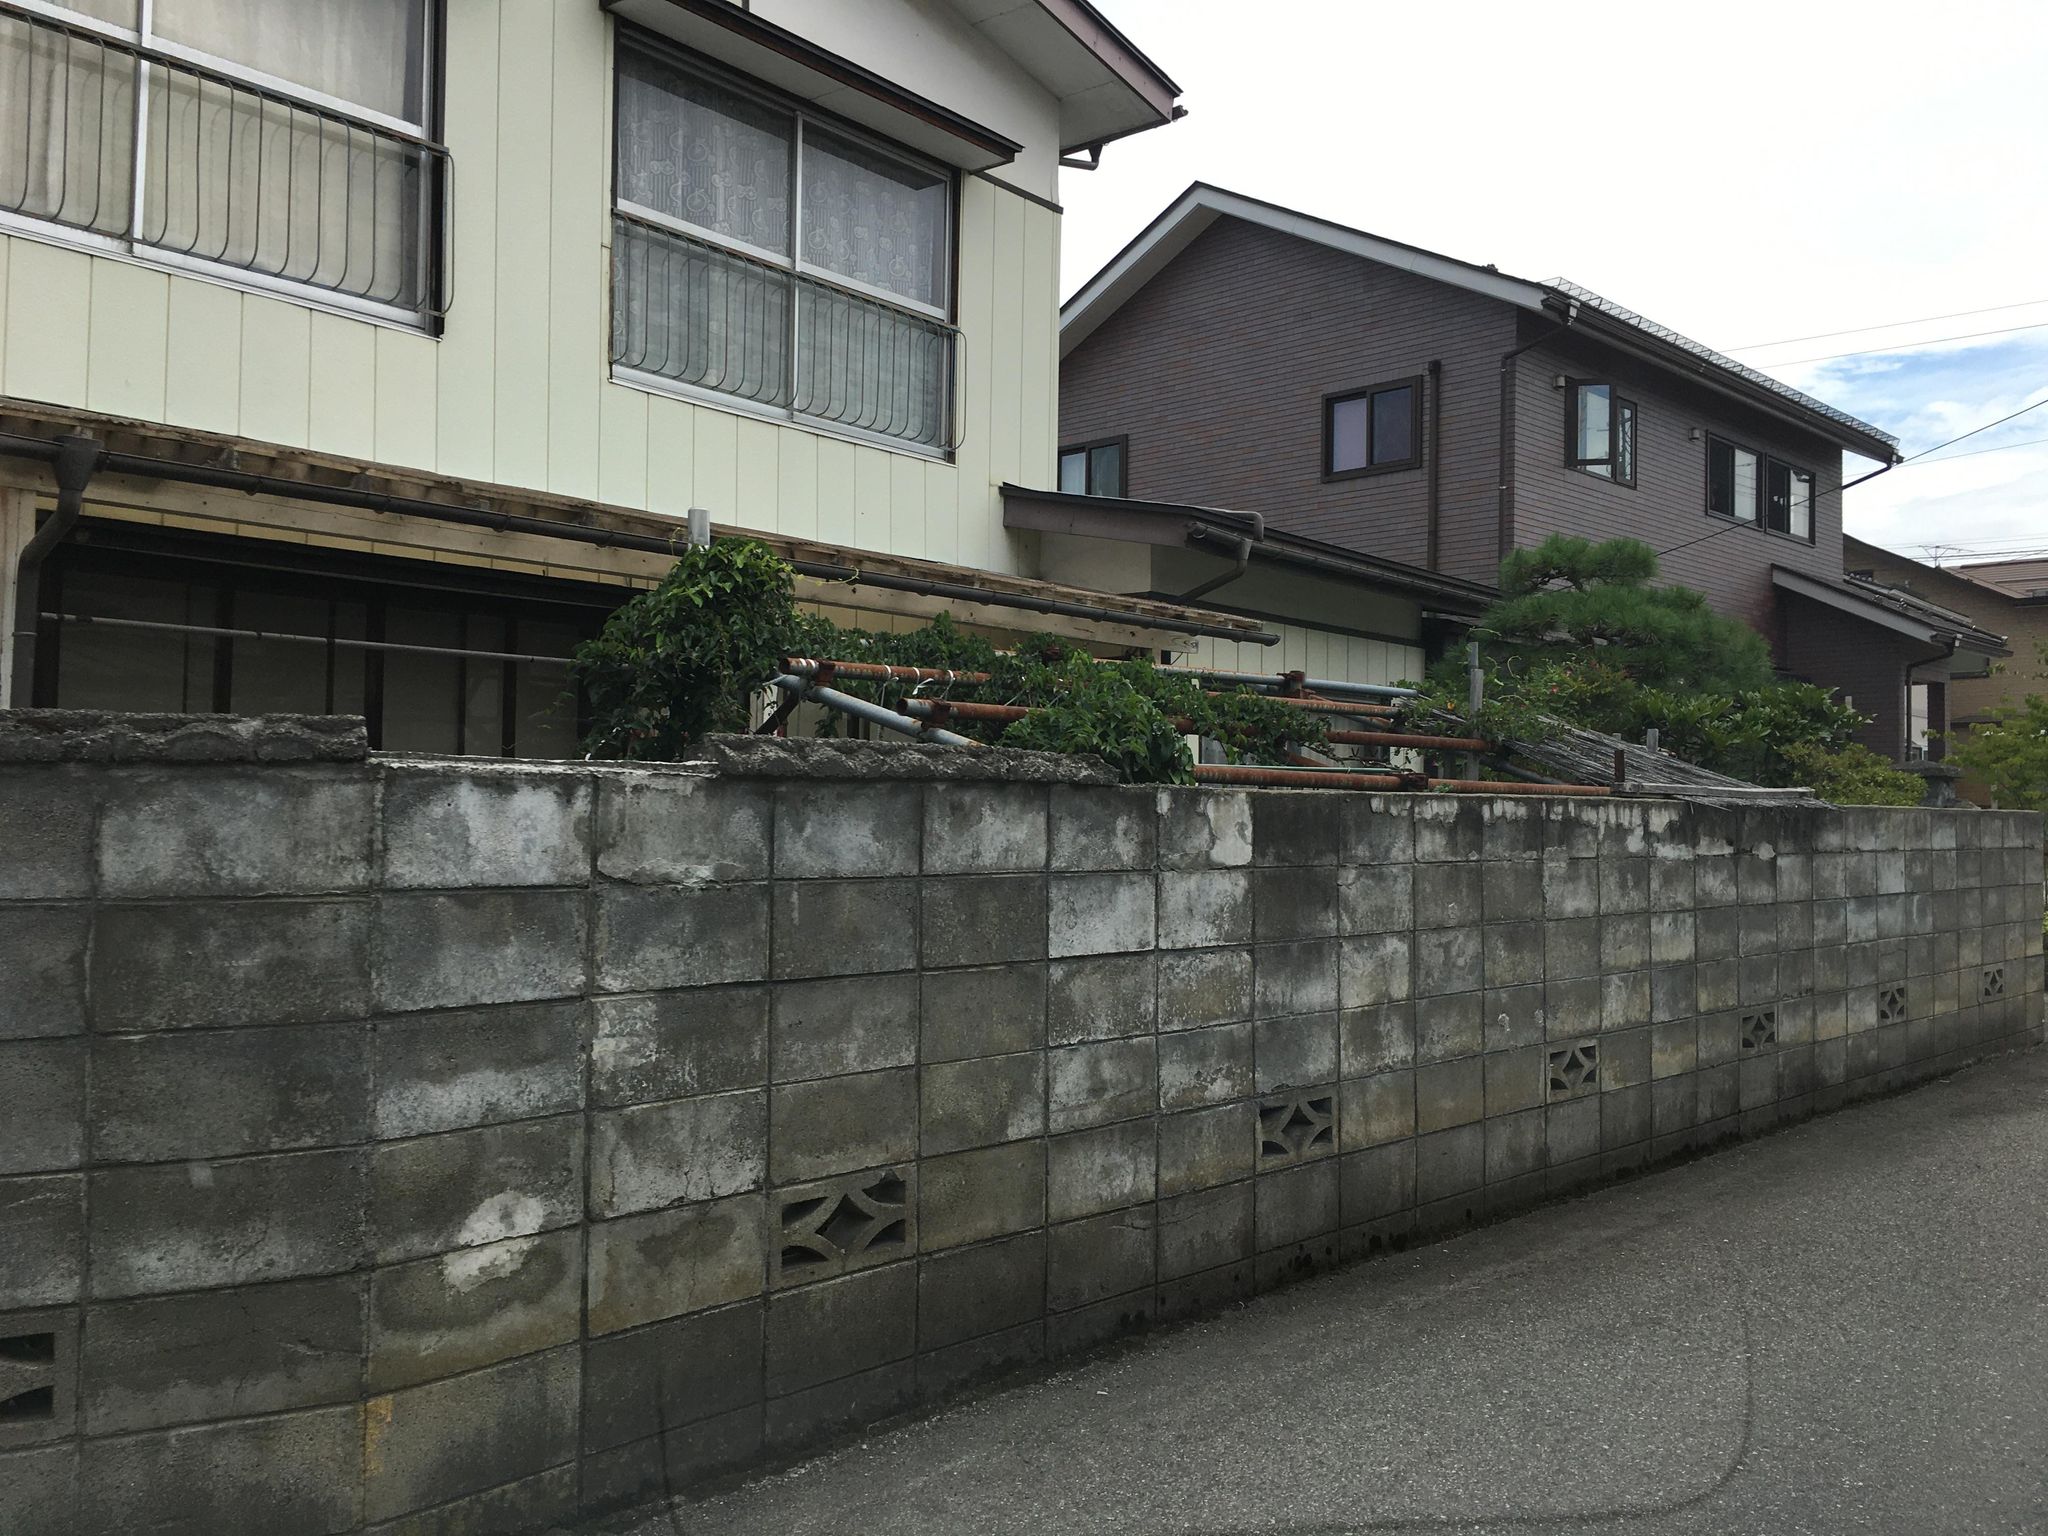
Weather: cloudy
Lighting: day
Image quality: good
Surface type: walking surface
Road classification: steps, unclassified
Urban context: urban centre
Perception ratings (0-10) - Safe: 4.12, Lively: 4.67, Beautiful: 2.03, Boring: 4.86, Depressing: 6.1, Wealthy: 6.74